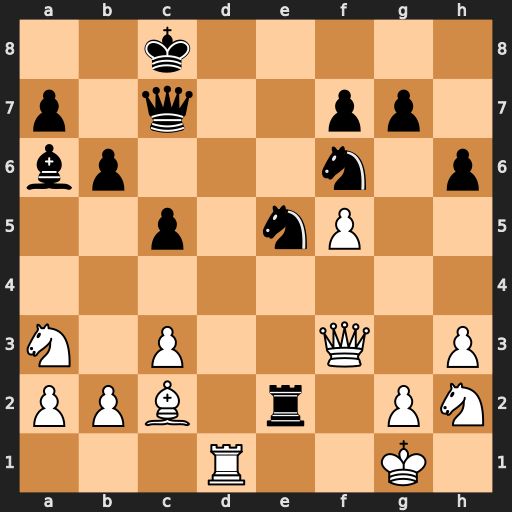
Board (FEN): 2k5/p1q2pp1/bp3n1p/2p1nP2/8/N1P2Q1P/PPB1r1PN/3R2K1
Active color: w
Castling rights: -
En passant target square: -
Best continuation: Qa8+ Qb8 Rd8+ Kxd8 Qxb8+